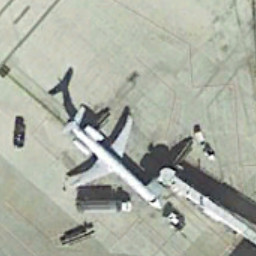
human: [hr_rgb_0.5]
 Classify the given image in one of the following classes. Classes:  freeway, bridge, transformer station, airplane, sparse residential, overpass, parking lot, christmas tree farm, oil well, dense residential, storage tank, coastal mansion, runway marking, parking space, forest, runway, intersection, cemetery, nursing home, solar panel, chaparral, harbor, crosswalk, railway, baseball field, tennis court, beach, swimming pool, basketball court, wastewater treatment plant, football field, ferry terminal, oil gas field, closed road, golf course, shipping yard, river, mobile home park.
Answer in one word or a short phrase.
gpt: airplane